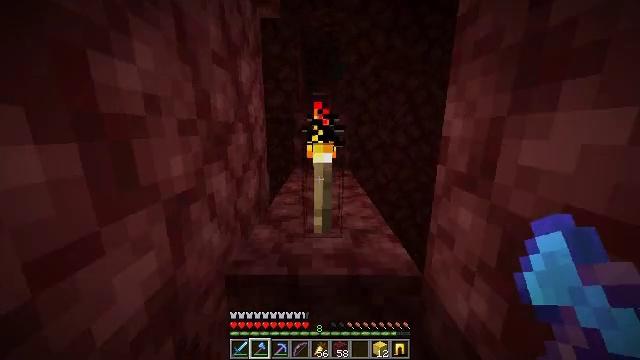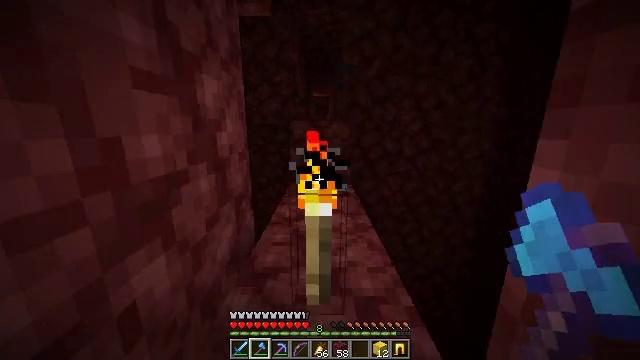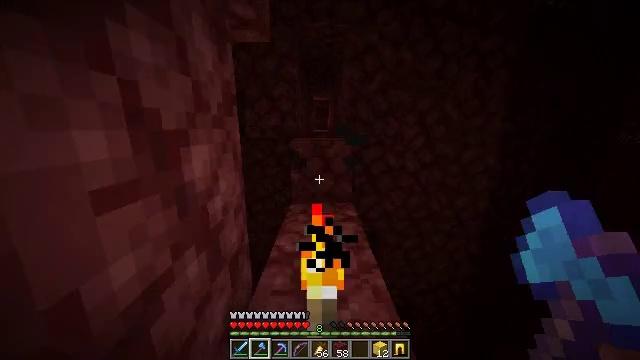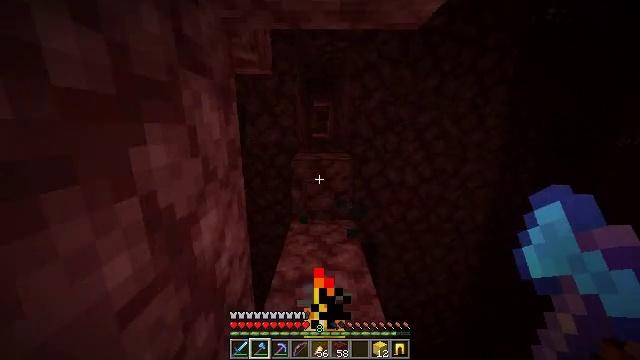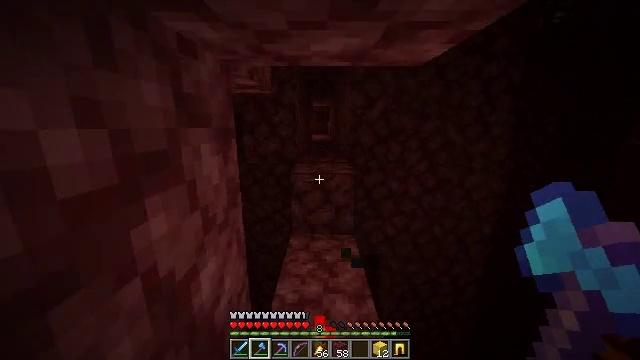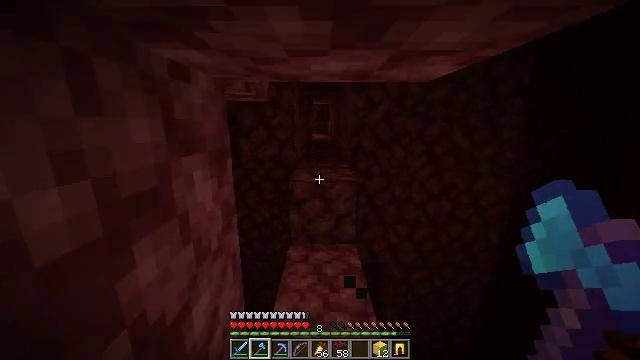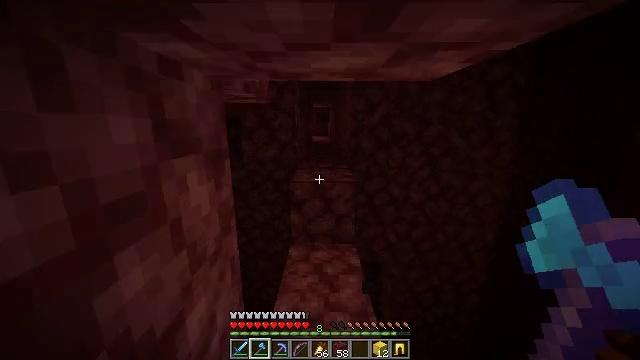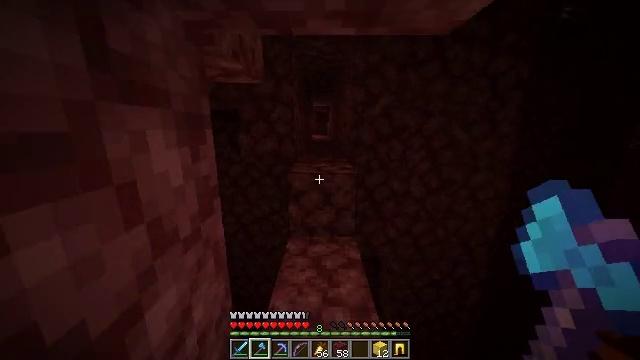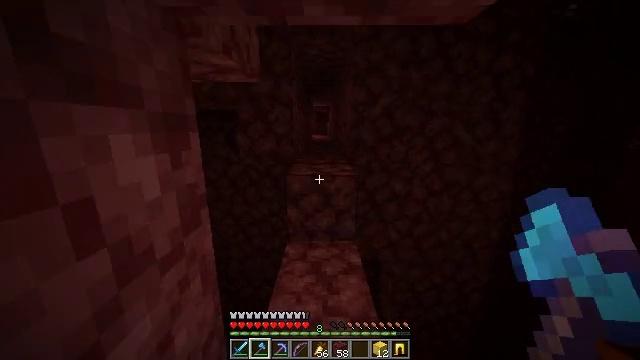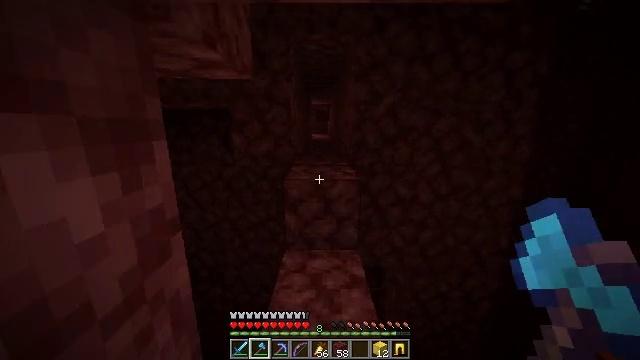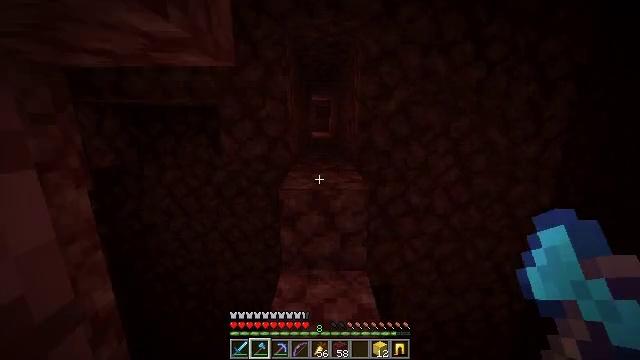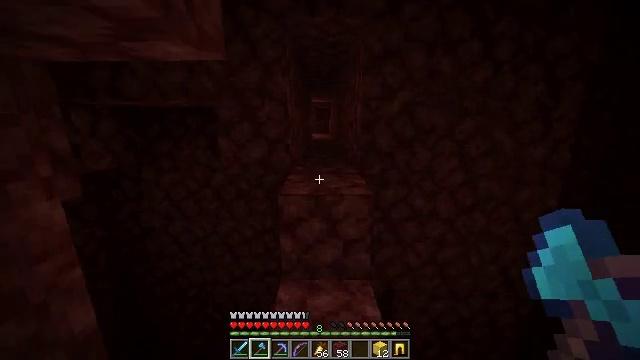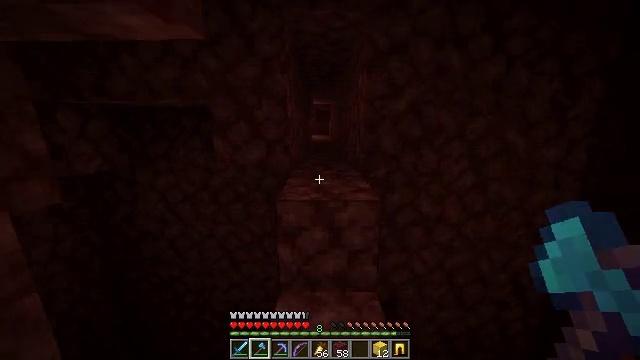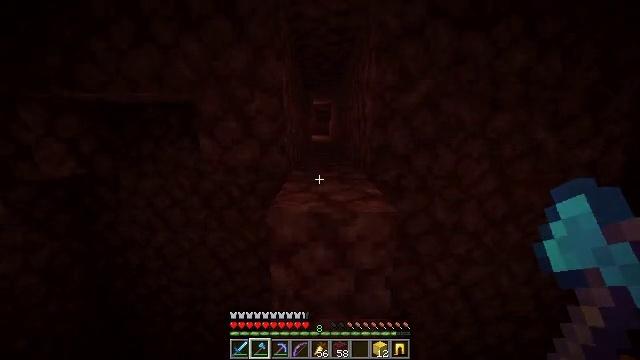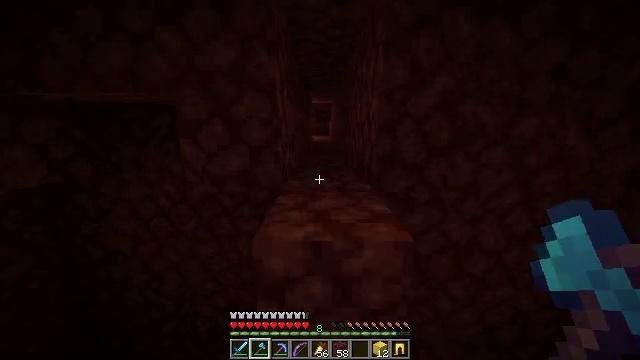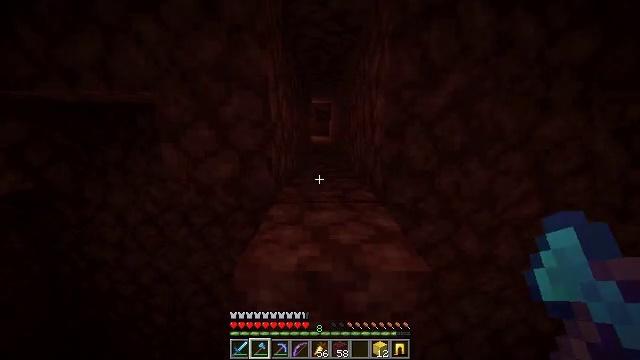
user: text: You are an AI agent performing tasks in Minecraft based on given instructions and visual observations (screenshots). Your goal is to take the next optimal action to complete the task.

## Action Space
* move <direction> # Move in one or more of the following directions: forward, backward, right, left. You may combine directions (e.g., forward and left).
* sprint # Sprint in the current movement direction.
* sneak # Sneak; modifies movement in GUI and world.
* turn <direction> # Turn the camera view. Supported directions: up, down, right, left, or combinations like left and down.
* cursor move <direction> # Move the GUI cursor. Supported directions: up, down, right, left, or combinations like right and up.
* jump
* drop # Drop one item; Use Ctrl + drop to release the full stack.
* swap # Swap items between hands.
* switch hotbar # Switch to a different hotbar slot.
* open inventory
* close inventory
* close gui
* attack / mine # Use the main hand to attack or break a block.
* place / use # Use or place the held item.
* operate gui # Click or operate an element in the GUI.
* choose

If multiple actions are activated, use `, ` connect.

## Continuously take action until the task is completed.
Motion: motion action
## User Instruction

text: Remove the fire source.
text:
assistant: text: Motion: move forward, sprint, jump
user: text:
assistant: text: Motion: move forward, sprint, jump
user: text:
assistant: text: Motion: move forward, sprint, jump
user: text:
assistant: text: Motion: move forward, sprint, jump
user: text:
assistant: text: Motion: move forward, sprint
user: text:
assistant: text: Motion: move forward, sprint
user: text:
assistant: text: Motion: move forward, sprint
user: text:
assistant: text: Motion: move forward, sprint
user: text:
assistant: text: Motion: move forward, sprint
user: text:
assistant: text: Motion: move forward, sprint
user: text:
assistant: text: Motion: move forward, sprint
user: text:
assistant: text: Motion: move forward, sprint
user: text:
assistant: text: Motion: move forward, sprint
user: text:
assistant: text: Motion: move forward, sprint
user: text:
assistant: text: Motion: move forward, sprint
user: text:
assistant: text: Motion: move forward, sprint
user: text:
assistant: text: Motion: move forward, sprint, jump
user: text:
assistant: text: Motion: move forward, sprint, jump
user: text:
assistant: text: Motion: move forward, sprint, jump
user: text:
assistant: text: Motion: move forward, sprint, jump
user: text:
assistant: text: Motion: move forward, sprint, jump
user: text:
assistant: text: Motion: move forward, sprint
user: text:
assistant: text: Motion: move forward, sprint
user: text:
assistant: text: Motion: move forward, sprint
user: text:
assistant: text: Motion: move forward, sprint
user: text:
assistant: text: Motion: move forward, sprint
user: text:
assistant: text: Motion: move forward, sprint
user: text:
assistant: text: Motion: move forward, sprint
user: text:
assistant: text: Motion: move forward, sprint
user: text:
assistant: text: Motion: move forward, sprint